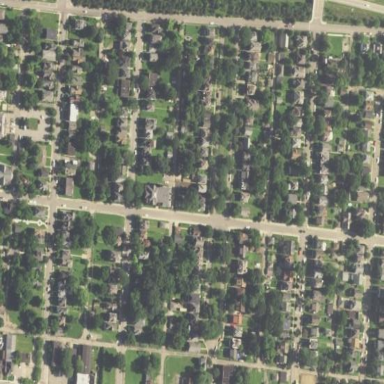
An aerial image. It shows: Neighborhood.